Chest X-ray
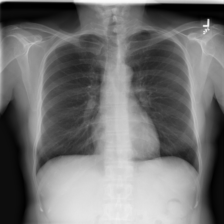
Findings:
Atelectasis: negative
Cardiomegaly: negative
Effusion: negative
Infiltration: negative
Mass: negative
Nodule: negative
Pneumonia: negative
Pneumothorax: negative
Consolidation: negative
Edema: negative
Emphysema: negative
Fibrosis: negative
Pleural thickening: negative
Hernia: negative